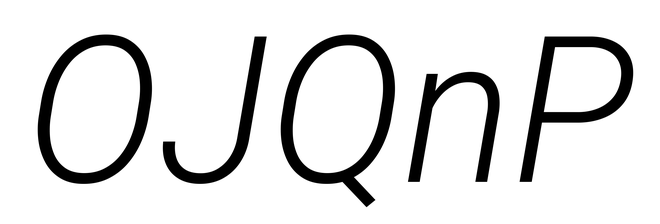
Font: Roboto-Italic_Light_Italic